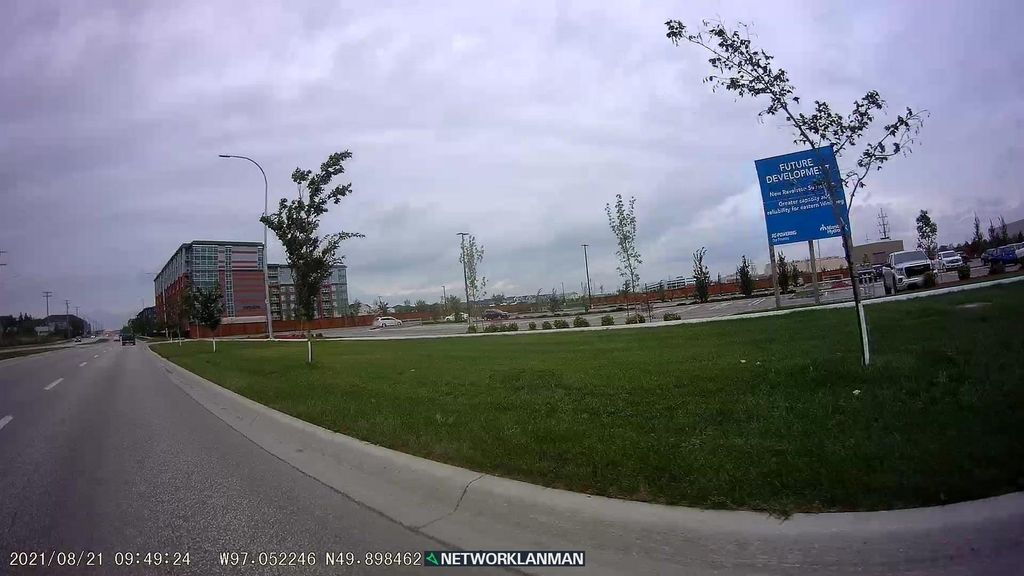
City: winnipeg